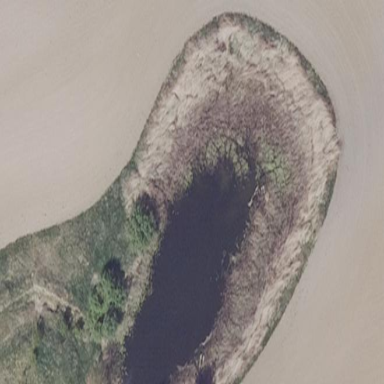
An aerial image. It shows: Pond surrounded by natural water.